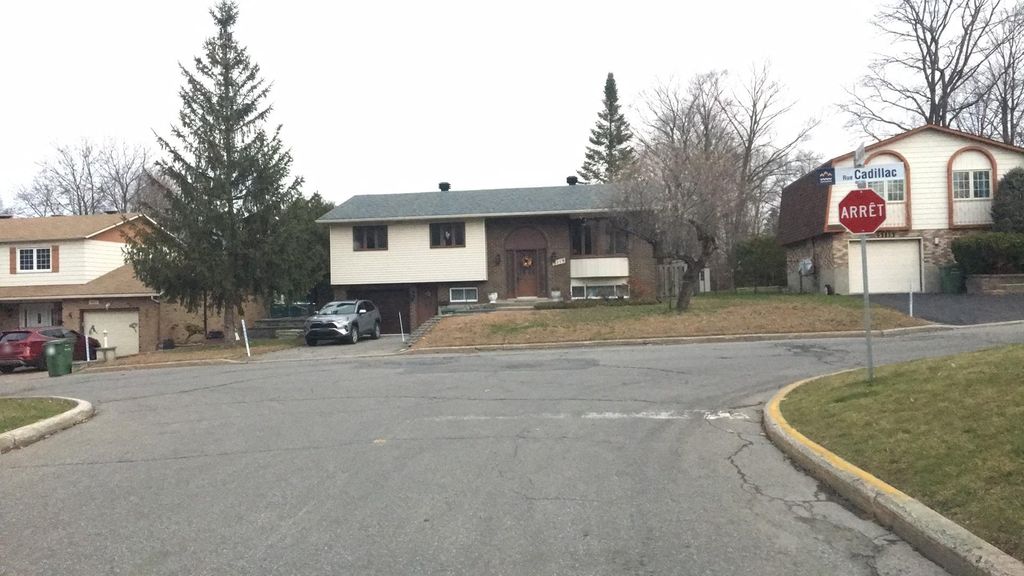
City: montreal